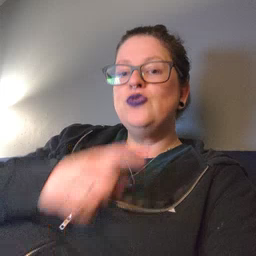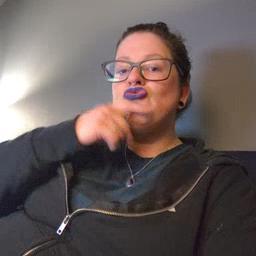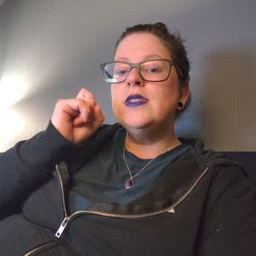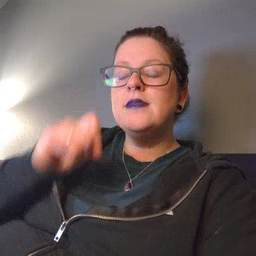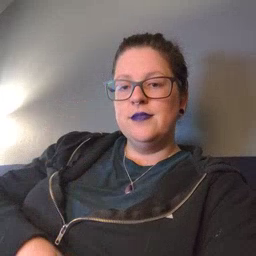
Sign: dry